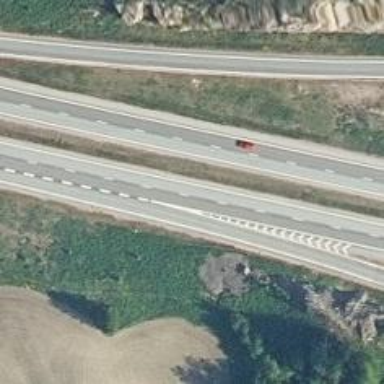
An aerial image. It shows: Asphalt motorway.